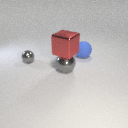
large gray metal sphere below large red metal cube